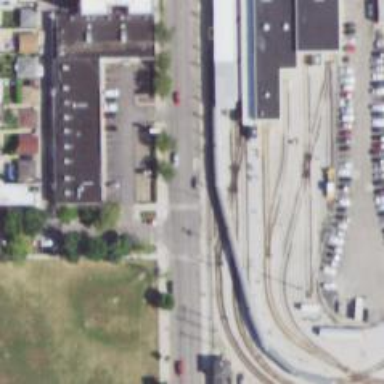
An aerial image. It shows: Yard area with electrified rail tracks.